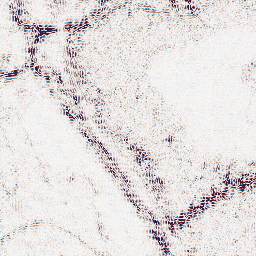
Category: wavelet
Decomposition family: wavelet_dwt
Decomposition parameters: wavelet: db8
level: 2
Upsampling method: sinc_hamming
Upsampling parameters: scale: 8
kernel_size: 16
Upsampling scale: 8